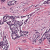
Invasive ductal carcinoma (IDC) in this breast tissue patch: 1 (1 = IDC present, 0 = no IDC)